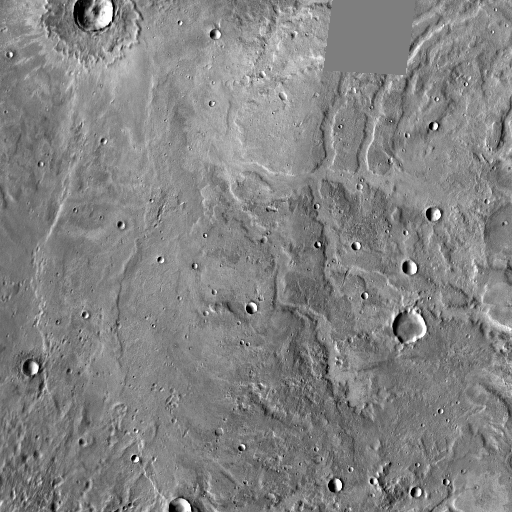
Crater classes present: Background, Other, Layered, Secondary